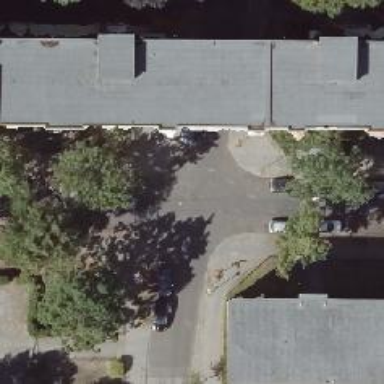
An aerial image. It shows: Residential road with asphalt surface. Both sides have sidewalks.